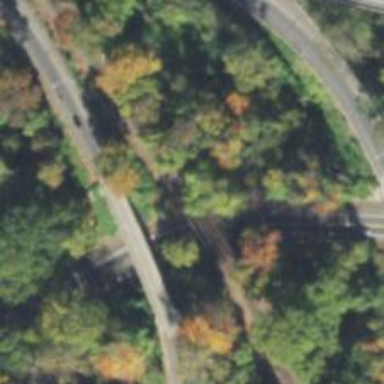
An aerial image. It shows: Railway bridge.